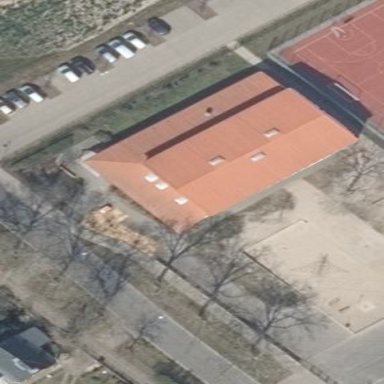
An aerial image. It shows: Building that serves as sports center featuring multiple sports facilities.